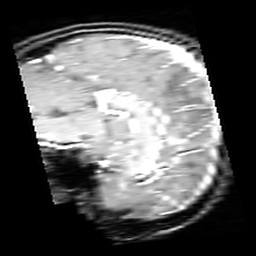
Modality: inplaneT1
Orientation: sagittal
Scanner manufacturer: ge
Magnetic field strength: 3 T
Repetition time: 0.2 s
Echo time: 0.0036 s